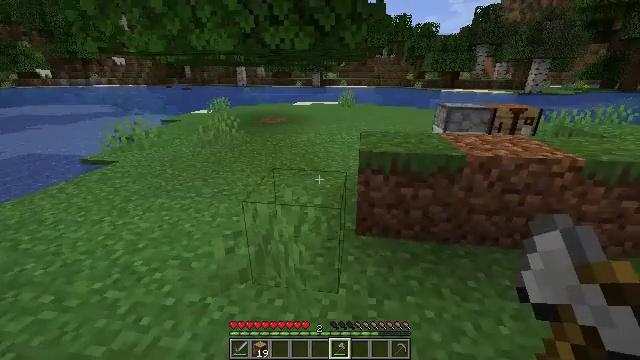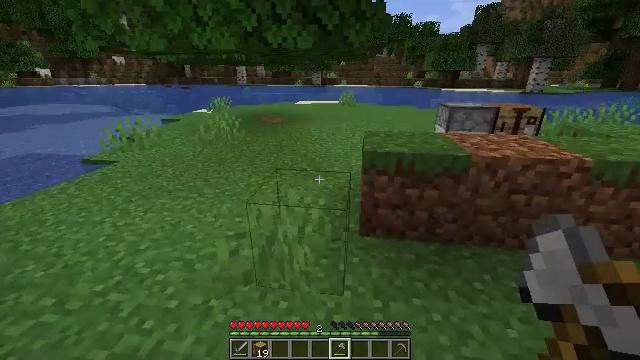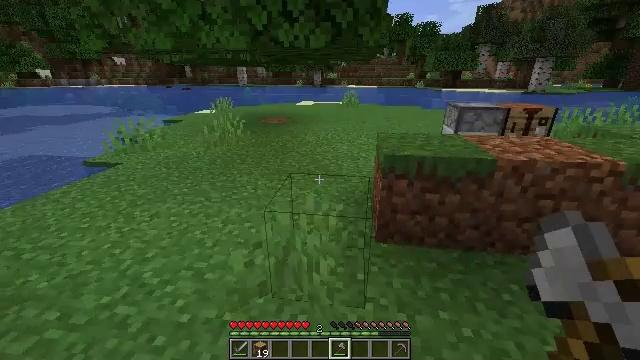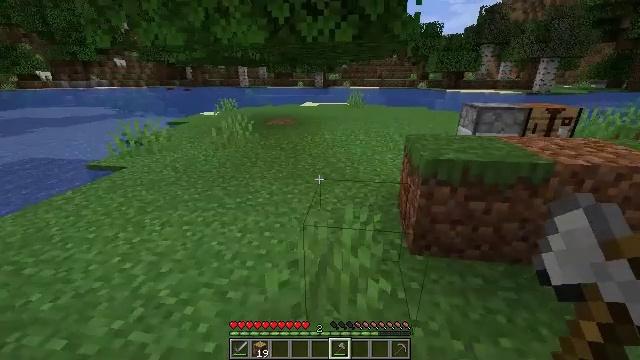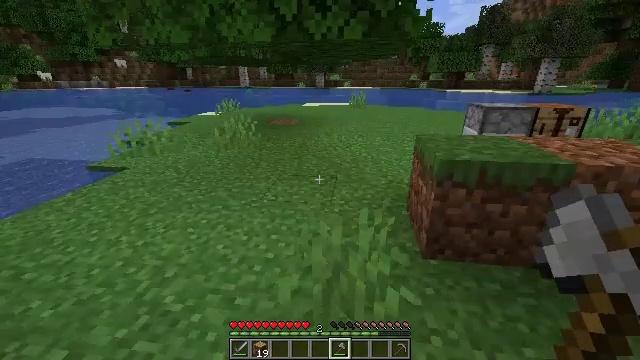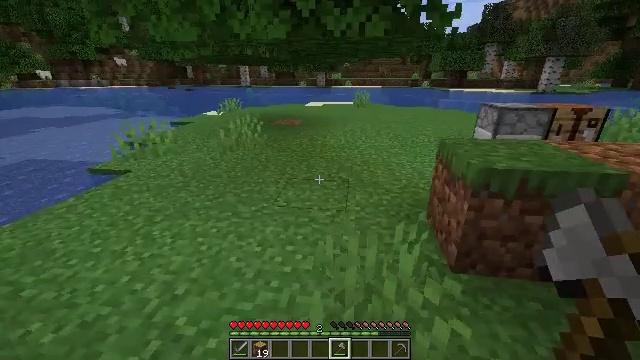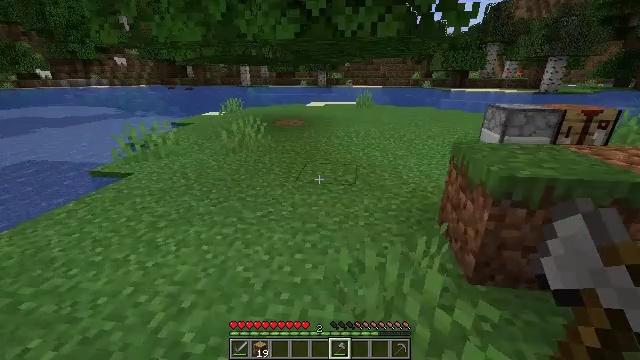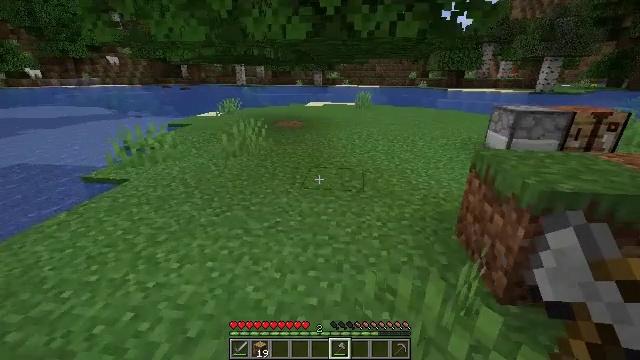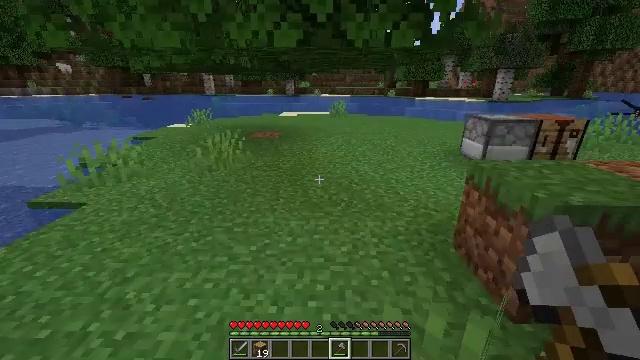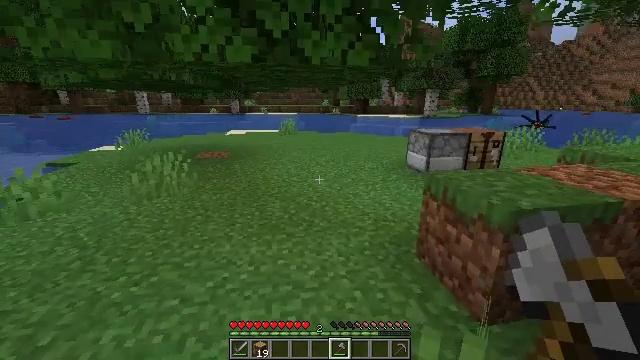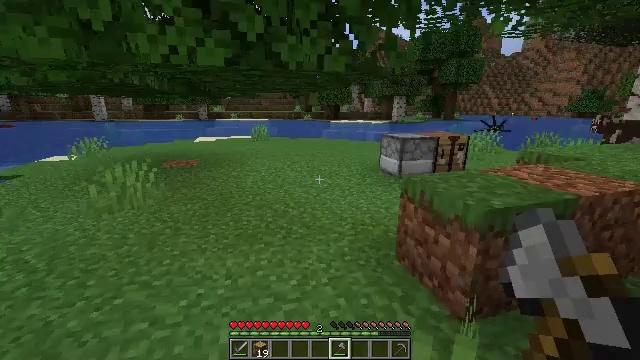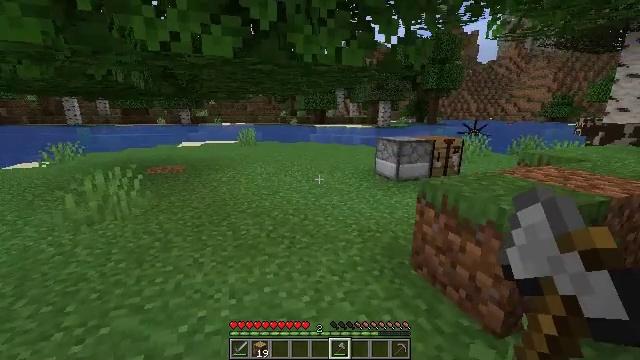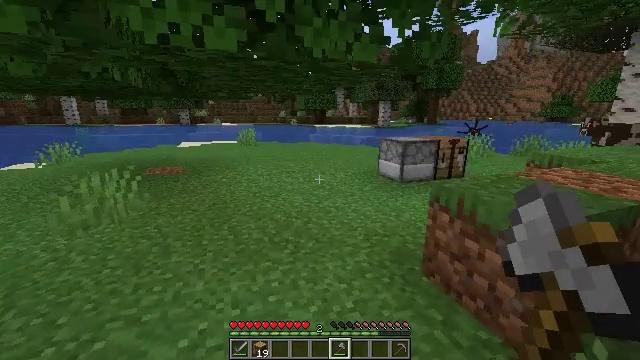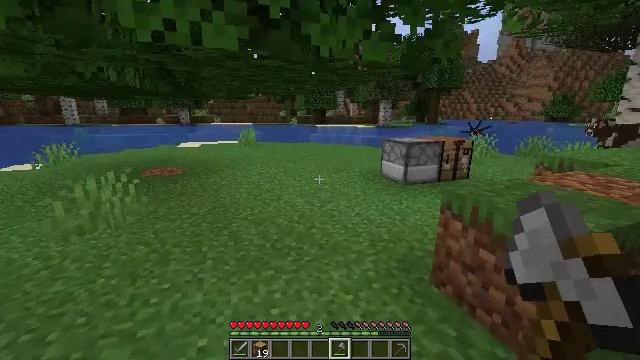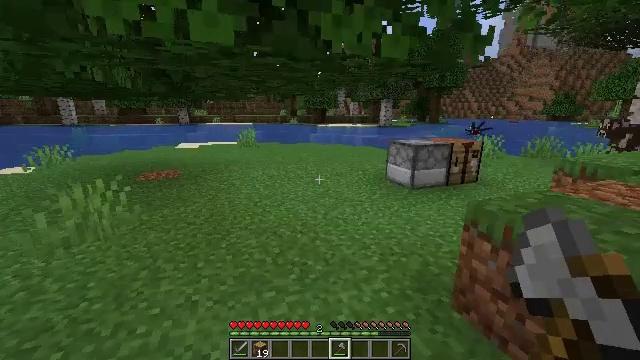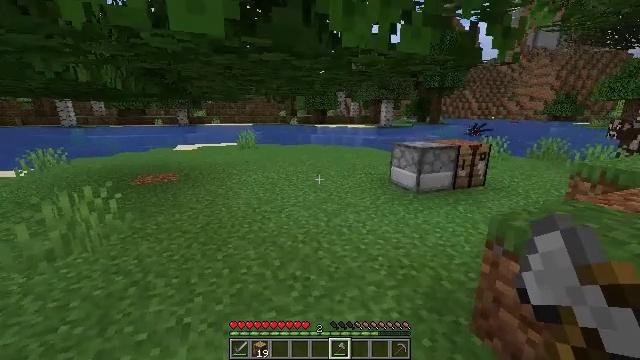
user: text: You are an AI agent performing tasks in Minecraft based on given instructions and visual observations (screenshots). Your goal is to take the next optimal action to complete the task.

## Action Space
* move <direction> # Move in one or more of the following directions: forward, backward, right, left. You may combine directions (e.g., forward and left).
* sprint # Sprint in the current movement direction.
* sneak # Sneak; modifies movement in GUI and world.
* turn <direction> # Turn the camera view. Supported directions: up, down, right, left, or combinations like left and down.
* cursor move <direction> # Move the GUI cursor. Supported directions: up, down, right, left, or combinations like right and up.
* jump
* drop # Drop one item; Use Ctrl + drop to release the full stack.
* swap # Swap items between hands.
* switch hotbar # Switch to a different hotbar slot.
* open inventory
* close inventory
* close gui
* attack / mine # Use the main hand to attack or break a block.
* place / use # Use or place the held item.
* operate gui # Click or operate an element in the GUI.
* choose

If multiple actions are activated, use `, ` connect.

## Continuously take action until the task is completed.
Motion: motion action
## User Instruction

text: Put raw salmon in the furnace to craft cooked salmon.
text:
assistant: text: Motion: move forward and move left
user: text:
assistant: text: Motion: move forward and move left
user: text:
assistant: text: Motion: move forward and move left
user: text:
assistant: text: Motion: move forward and move left
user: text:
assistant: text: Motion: move forward and move left
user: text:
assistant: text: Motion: move forward and move left
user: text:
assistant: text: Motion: move forward and move left, turn right
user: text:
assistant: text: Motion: move forward and move left, turn right and up
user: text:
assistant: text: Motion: move forward and move left, turn right and up
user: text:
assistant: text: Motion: move forward and move left, turn right and up
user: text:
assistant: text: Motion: move forward and move left, turn right
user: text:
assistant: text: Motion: move forward
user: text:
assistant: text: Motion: move forward
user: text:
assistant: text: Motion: move forward
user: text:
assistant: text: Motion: move forward
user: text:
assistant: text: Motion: move forward
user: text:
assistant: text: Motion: move forward
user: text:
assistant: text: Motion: move forward
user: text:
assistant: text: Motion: move forward
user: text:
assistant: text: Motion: move forward
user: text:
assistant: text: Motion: move forward
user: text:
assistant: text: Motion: move forward, open inventory
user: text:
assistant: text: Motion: move forward, open inventory
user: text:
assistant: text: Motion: move forward, cursor move left and down, open inventory
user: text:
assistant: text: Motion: cursor move left and down, open inventory
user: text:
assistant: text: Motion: cursor move left and down, open inventory
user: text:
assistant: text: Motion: no_op
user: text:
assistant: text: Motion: no_op
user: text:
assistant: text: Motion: no_op
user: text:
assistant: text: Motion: no_op